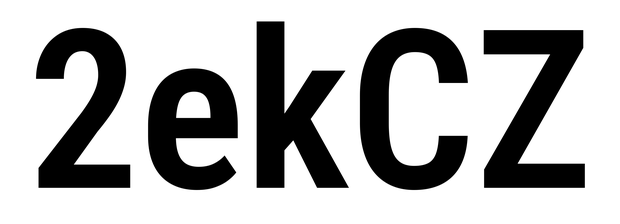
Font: Roboto_Condensed_SemiBold